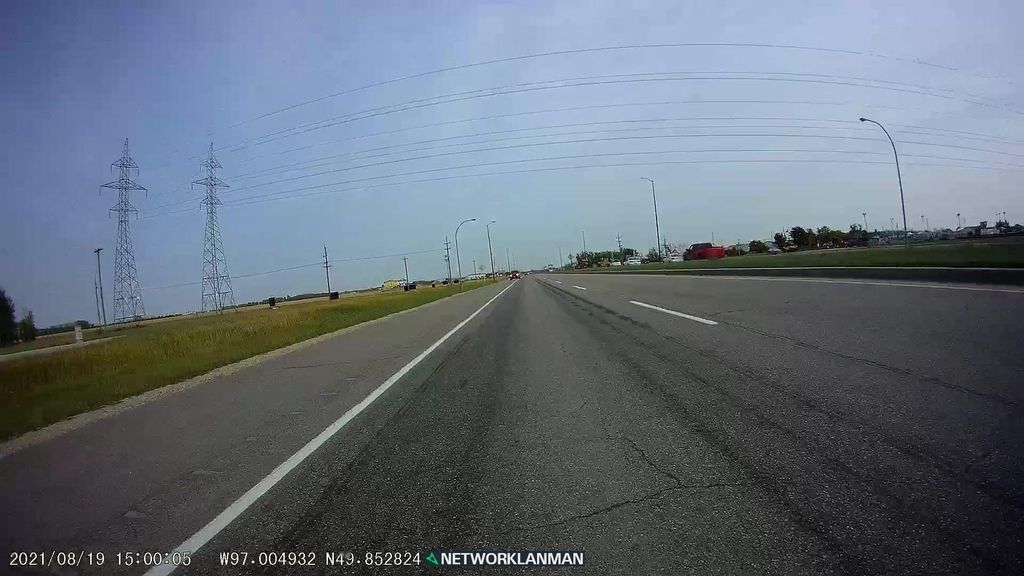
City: winnipeg